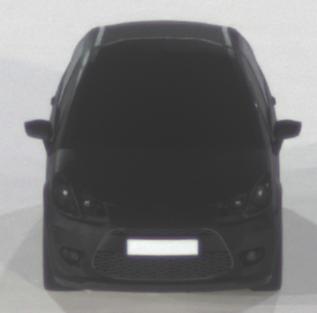
Make: Citroen
Model: C3 1.1
Detailed model: C3 (II)
Model produced from: 2010/01
Model produced until: 2012/03
Doors: 5
Color: black
Road condition: dry road
Daytime: night
Contrast: high contrast